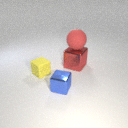
small blue metal cube in front of small yellow rubber cube